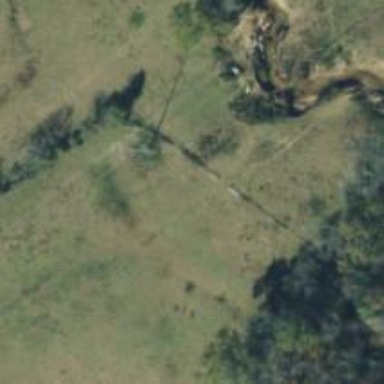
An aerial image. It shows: Power pole.